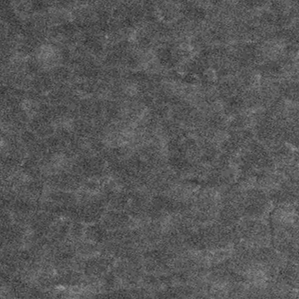
Label: frost